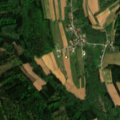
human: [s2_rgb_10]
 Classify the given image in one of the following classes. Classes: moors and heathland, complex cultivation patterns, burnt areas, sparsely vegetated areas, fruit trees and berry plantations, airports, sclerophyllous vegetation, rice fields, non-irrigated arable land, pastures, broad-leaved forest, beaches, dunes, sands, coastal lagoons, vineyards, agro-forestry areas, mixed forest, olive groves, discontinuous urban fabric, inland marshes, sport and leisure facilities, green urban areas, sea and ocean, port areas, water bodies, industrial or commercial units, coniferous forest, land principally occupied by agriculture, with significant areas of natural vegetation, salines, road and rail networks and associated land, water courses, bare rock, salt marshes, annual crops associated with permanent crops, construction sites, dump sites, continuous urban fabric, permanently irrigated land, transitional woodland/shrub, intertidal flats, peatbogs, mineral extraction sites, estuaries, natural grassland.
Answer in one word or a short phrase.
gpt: complex cultivation patterns, land principally occupied by agriculture, with significant areas of natural vegetation, broad-leaved forest, coniferous forest, mixed forest